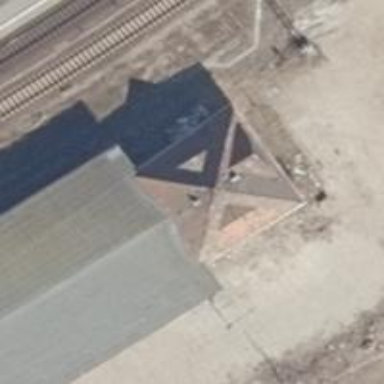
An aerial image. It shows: Warehouse building.